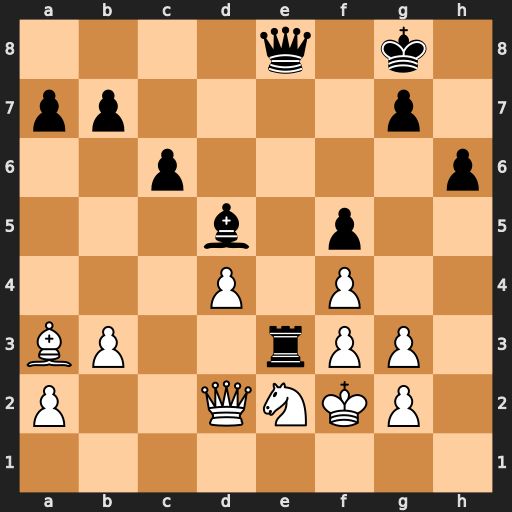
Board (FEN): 4q1k1/pp4p1/2p4p/3b1p2/3P1P2/BP2rPP1/P2QNKP1/8
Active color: w
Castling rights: -
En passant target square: -
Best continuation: Qxe3 Qxe3+ Kxe3